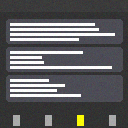
Screen state: on